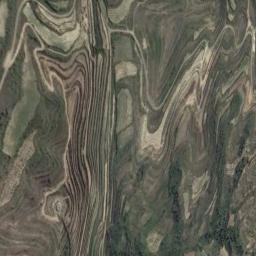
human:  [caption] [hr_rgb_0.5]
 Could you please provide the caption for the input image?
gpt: There are many green plants on the terrace .

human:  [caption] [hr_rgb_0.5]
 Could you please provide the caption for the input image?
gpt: The bare and green terrace is next to some trees .

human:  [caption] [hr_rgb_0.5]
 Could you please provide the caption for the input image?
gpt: A large layer of brown and green mixed terraces with several winding narrow paths .

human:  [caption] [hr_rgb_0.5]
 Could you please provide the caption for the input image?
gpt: There is a red house in the open space between the terraces .

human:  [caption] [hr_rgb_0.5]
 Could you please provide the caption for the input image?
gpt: There are green meadows beside the terraces .